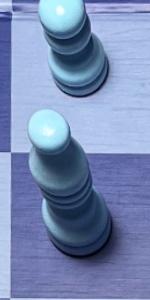
Label: Bishop_White